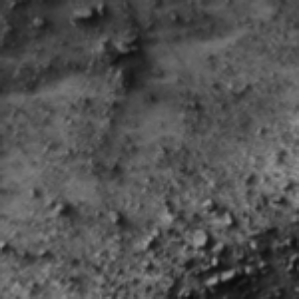
Label: frost